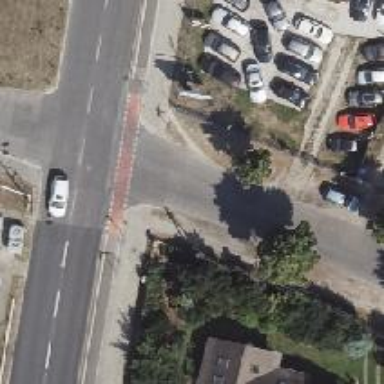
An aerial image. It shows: Road with "give way" sign.